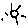
Label: sun